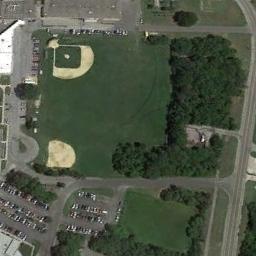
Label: baseball_diamond